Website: macys
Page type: review-order
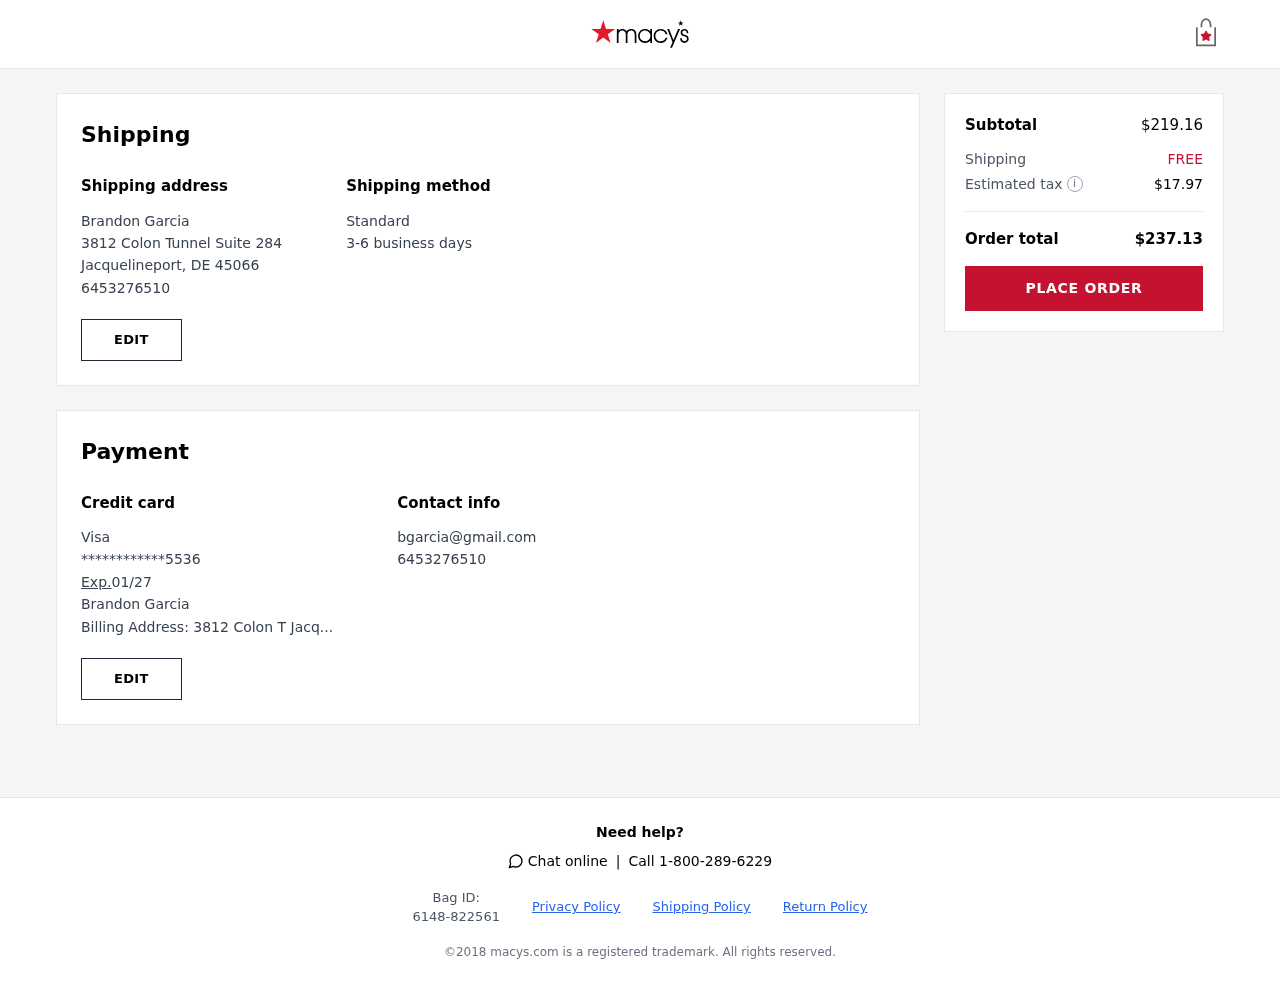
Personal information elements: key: PII_CARD_EXPIRY
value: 01/27
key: PII_CARD_LAST4
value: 5536
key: PII_CARD_TYPE
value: Visa
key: PII_CITY
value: Jacquelineport
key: PII_EMAIL
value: bgarcia@gmail.com
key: PII_FULLNAME
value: Brandon Garcia
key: PII_PHONE
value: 6453276510
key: PII_POSTCODE
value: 45066
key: PII_STATE_ABBR
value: DE
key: PII_STREET
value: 3812 Colon Tunnel Suite 284
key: PII_FIRSTNAME
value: Brandon
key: PII_LASTNAME
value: Garcia
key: PII_FULLNAME2
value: Brandon Garcia
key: PII_FULLNAME3
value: Brandon Garcia
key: PII_FIRSTNAME2
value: Brandon
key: PII_FIRSTNAME3
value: Brandon
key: PII_LASTNAME2
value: Garcia
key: PII_LASTNAME3
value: Garcia
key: PII_FIRSTNAME_DERIVED
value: Brandon
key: PII_LASTNAME_DERIVED
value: Garcia
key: PII_FULLNAME_DERIVED
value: Brandon Garcia
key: PII_NAME_FULL_DERIVED
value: Brandon Garcia
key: PII_BILLING_ADDRESS
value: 3812 Colon T Jacq
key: PII_PHONE_LINE
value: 6510
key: PII_PHONE_SUFFIX
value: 6510
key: PII_PHONE2
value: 6453276510
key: PII_PHONE3
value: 6453276510
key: PII_PHONE_NUMERIC
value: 6453276510
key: PII_PHONE_LINE_NUMERIC
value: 6510
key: PII_PHONE_SUFFIX_NUMERIC
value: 6510
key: PII_PHONE2_NUMERIC
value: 6453276510
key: PII_PHONE3_NUMERIC
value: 6453276510
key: PII_PHONE_DIGITS
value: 6453276510
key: PII_PHONE_LAST4
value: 6510
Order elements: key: ORDER_SUBTOTAL
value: $219.16
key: ORDER_SHIPPING_COST
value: FREE
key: ORDER_TAX
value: $17.97
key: ORDER_TOTAL
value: $237.13